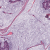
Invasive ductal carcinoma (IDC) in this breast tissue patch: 1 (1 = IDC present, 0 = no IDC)